Interaction volume radius: 5 \u00c5
Interaction volume height: 25 \u00c5
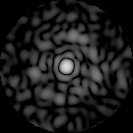
Disorder parameter: 0.8439